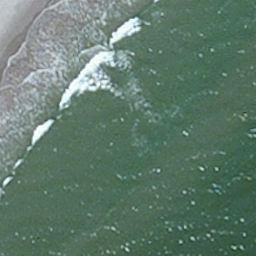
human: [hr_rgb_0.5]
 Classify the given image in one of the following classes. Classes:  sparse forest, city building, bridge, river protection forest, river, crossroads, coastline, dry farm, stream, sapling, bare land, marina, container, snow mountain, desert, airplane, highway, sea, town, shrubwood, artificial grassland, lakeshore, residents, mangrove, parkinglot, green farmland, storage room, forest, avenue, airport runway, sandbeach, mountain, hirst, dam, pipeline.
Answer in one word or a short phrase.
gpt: coastline